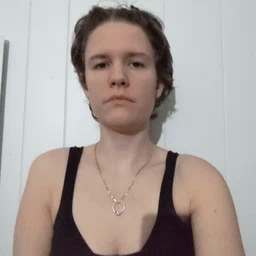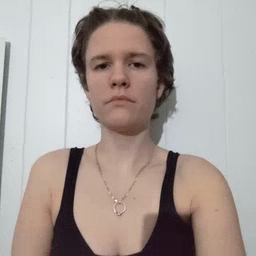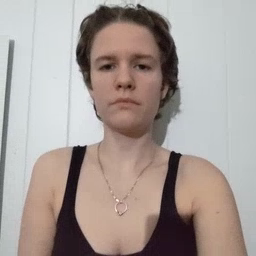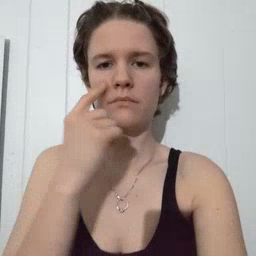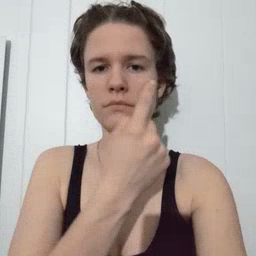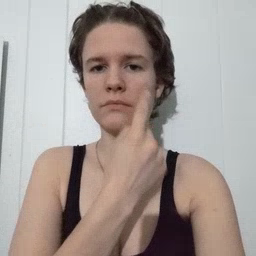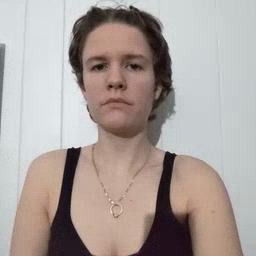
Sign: eye